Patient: sex M, age 45
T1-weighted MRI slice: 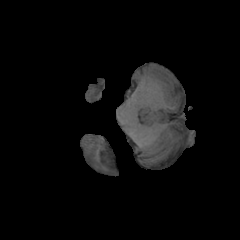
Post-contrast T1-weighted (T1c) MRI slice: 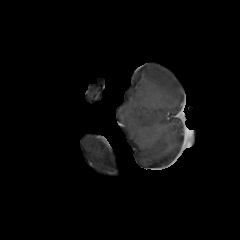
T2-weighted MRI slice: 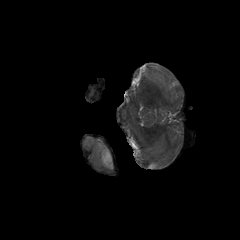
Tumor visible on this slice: yes
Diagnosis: Astrocytoma, IDH-mutant
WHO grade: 2